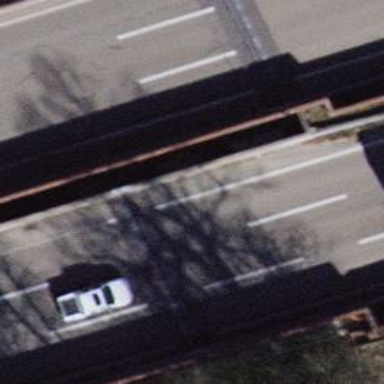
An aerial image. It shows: Motorway bridge with asphalt surface.